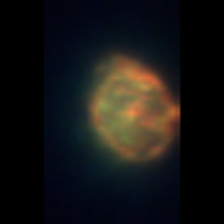
Taxon: Ciliates
Group: Other